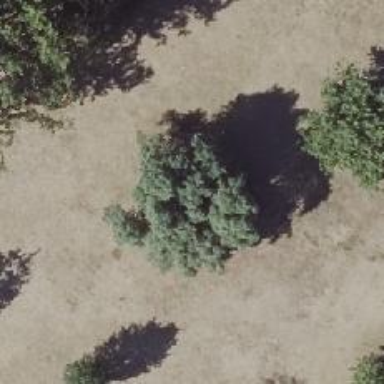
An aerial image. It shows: Broadleaved deciduous tree located in park.